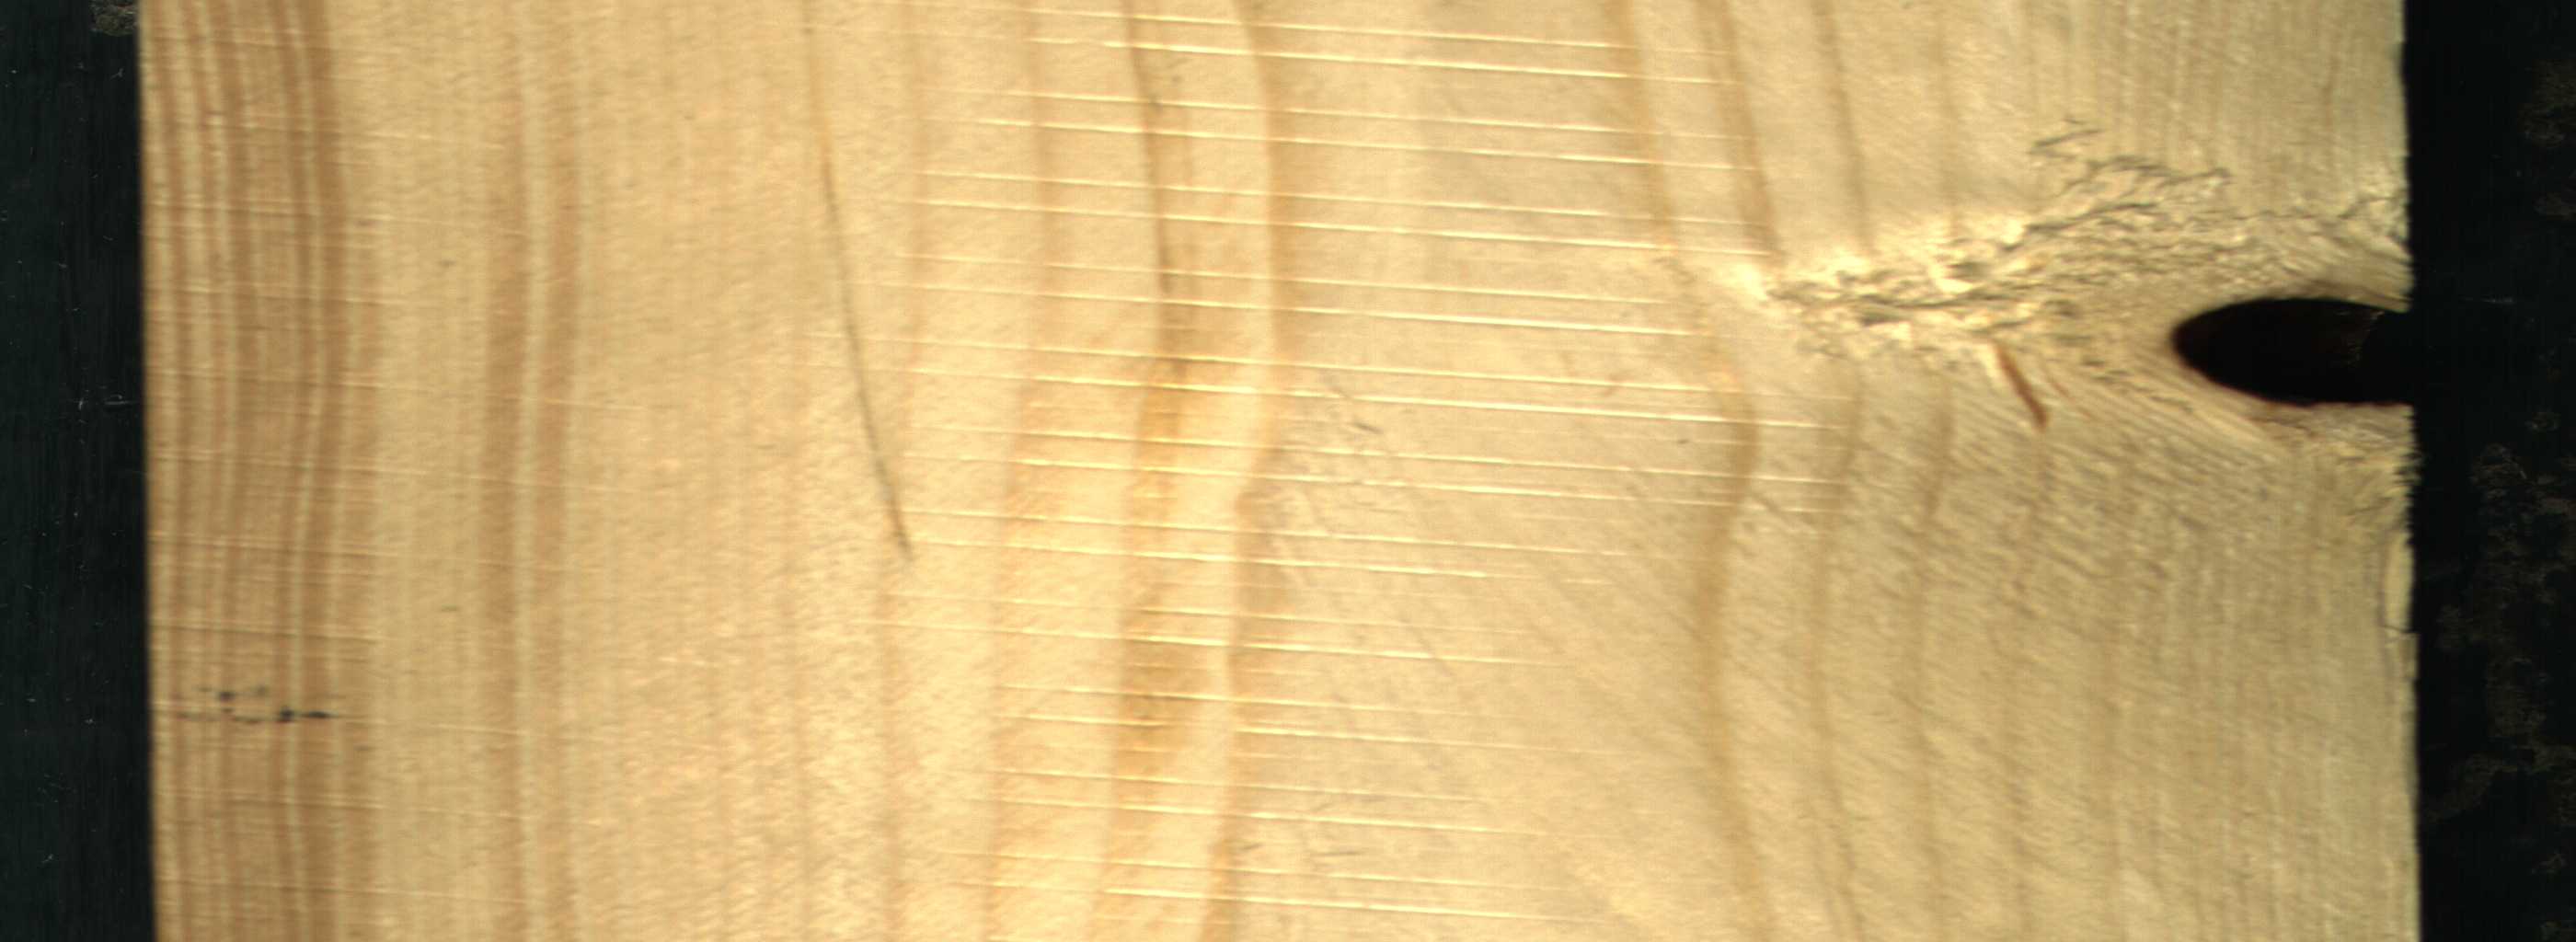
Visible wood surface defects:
Knot_missing